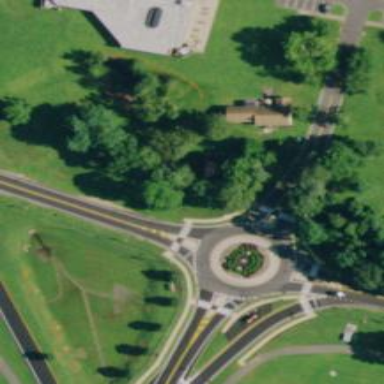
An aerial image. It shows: Roundabout on primary highway.